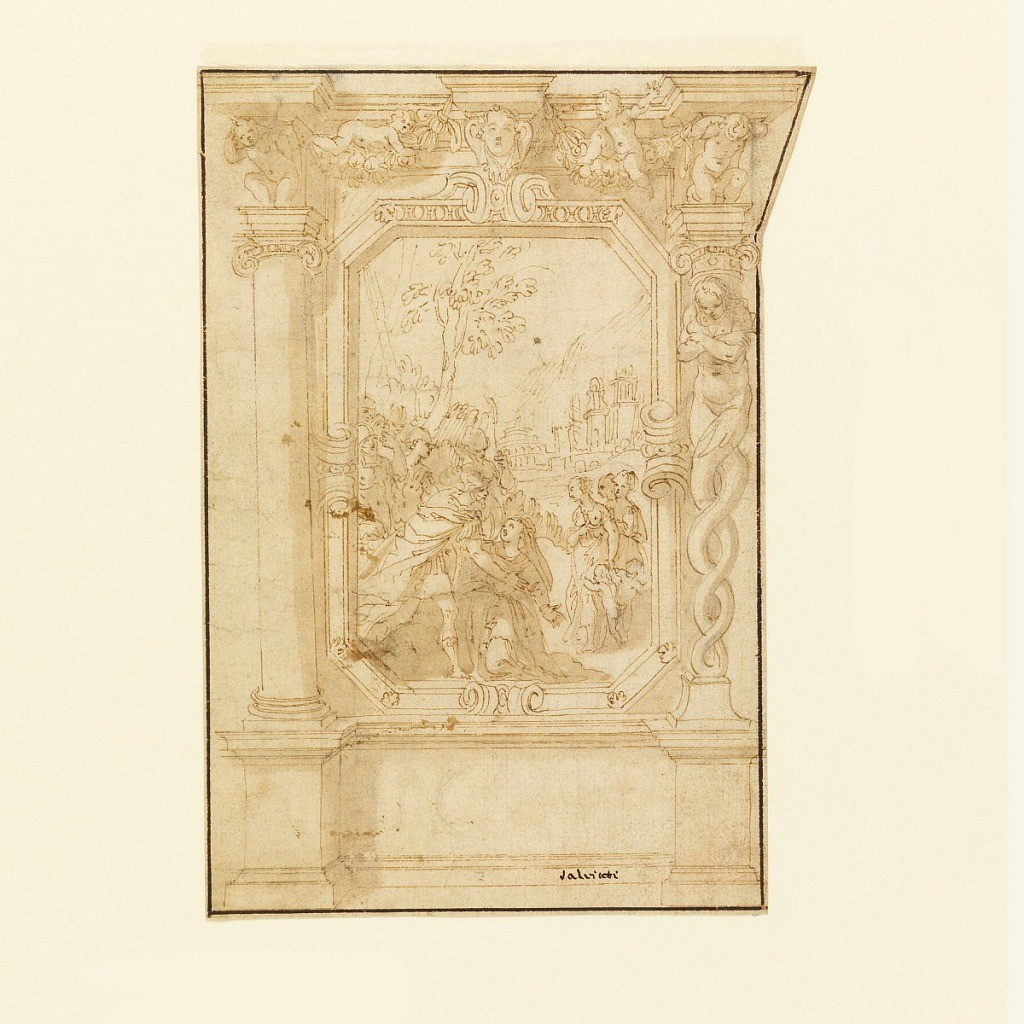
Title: Niche Scene
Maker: Francesco Salviati, Italian, 1510 – 1563
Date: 16th century
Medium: Pen and brown-black ink, brush and wash on laid paper
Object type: Drawing
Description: Drawing of a niche between columns, hanging on a wall, a framed painting, depicting a woman on her knees before a man who is helping her up.